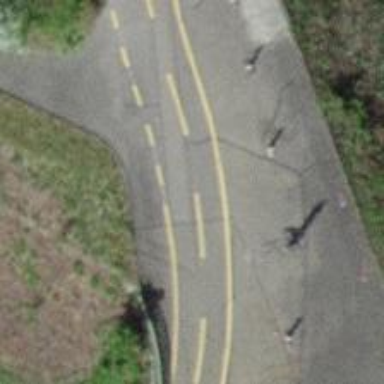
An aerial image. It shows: Asphalt cycleway for cyclists.